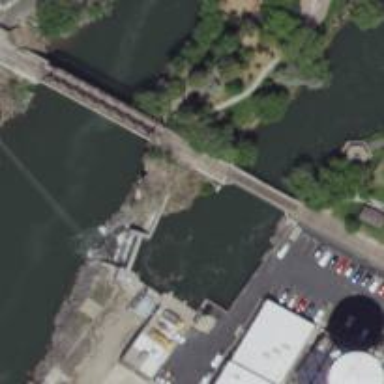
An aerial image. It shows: Dam across waterway.